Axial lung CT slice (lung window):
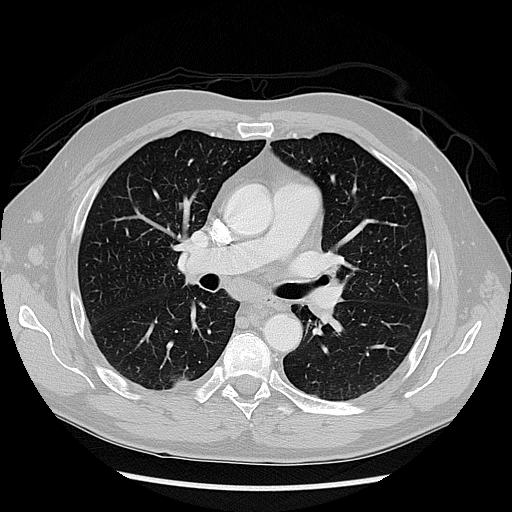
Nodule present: no